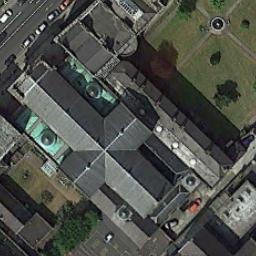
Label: church